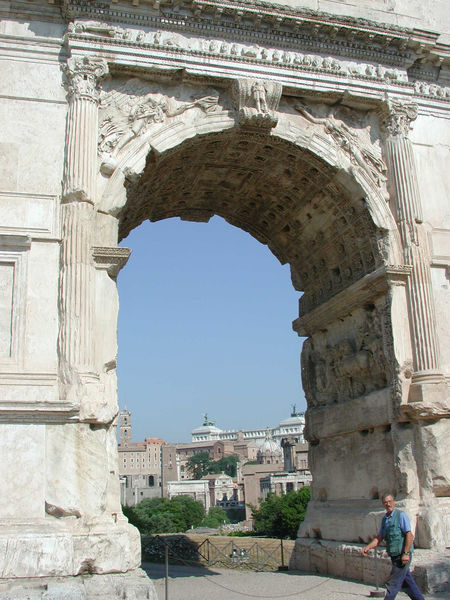
Titel: Forum Romanum: Konstantinsbogen
Standort: Rom, Forum Romanum (EU - I - Latium)
Schlagwörter: blau, felsen, himmel, mann, weiß, stadt, säulen, gebäude, alt, stein, steine, büsche, turm, relief, bogen, italien, dächer, giebel, mauer, farbe, rundbogen, ornamente, verzierung, durchgang, tor, foto, fotografie, bögen, durchblick, torbogen, kapitelle, rom, photo, verziert, stadttor, fresko, reliefs, römisch, athen, triumpfbogen, nischen, gemauert, first, freske, figuten